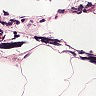
Metastatic tissue present: no